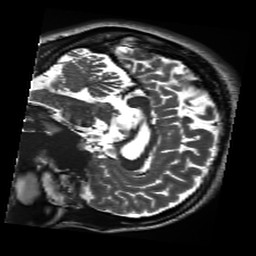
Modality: inplaneT2
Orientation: sagittal
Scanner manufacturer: siemens
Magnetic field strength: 3 T
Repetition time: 11 s
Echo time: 0.059 s